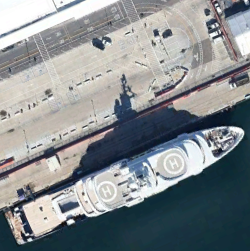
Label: civil